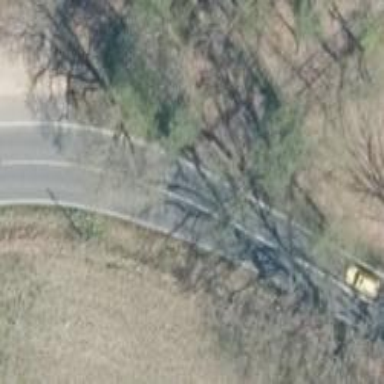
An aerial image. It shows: Tertiary road.